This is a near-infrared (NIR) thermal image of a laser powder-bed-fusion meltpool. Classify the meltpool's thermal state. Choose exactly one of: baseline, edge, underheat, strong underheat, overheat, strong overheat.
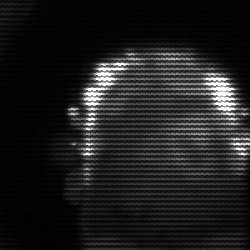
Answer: baseline